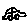
Label: car